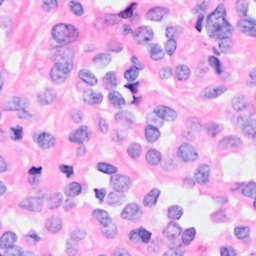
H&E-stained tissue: Breast